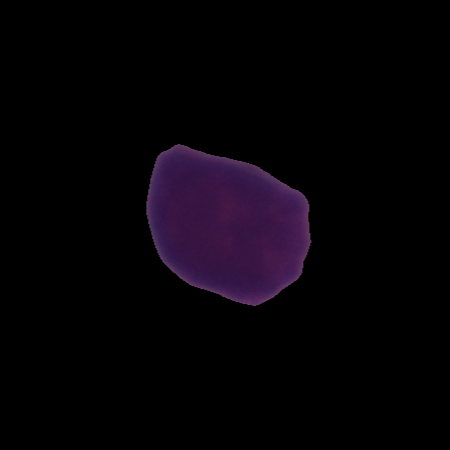
Label: healthy